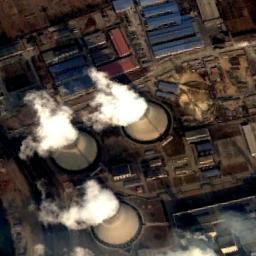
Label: thermal_power_station